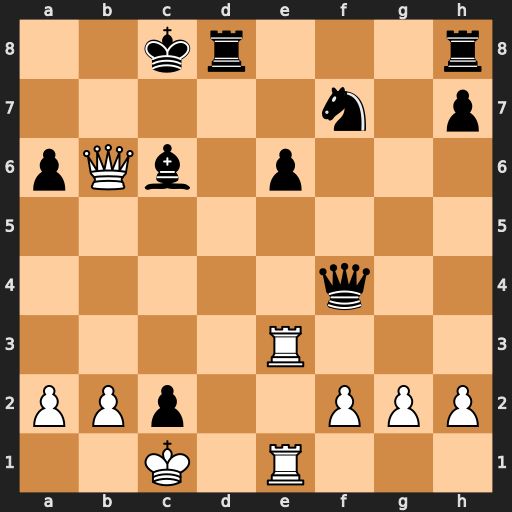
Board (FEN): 2kr3r/5n1p/pQb1p3/8/5q2/4R3/PPp2PPP/2K1R3
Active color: w
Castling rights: -
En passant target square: -
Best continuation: Qxc6+ Kb8 Qb6+